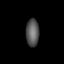
Tissue: lung
Cell type: Epithelial cells
Senescence score: 0.1953
Nuclear area (px): 356
Mean DAPI intensity: 86.725